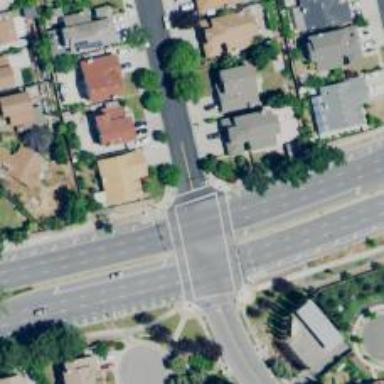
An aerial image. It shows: Solid stop line on the road.